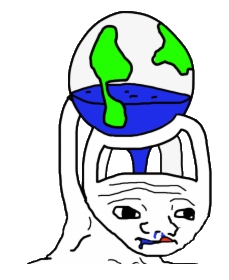
Label: 5_Brainlet